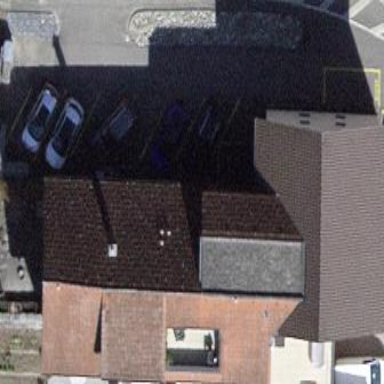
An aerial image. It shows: Building with tile roof.